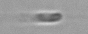
Label: flagellate_morphotype3